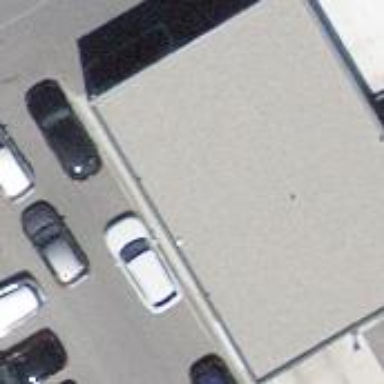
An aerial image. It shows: Car wash facility.